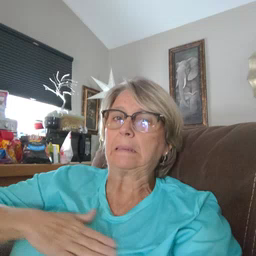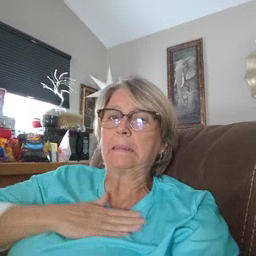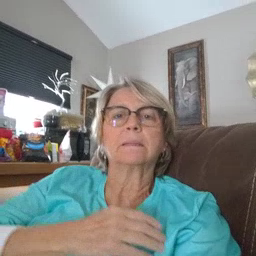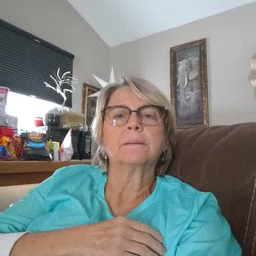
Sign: please